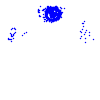
Particle: electron